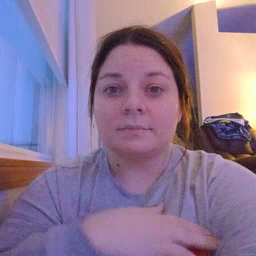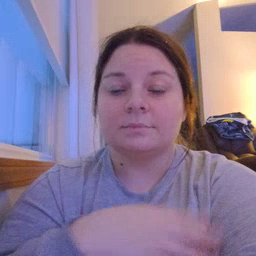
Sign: bed